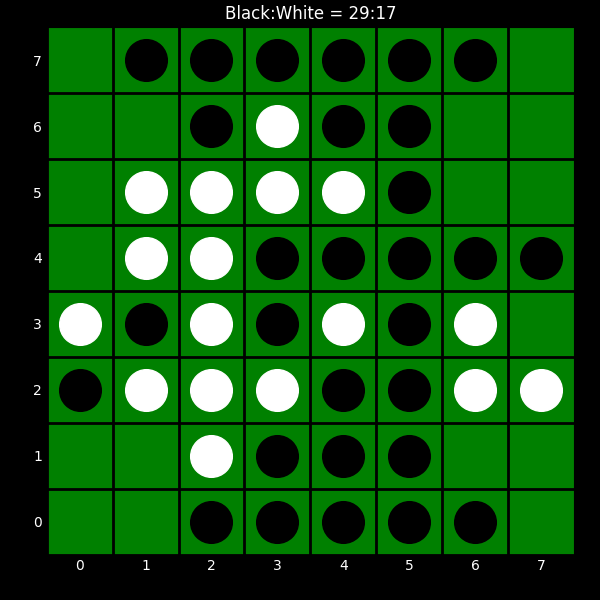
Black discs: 29
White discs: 17